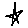
Label: star